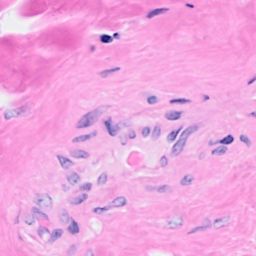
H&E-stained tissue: Breast